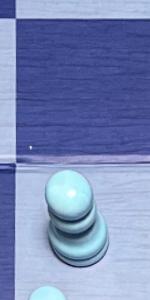
Label: Pawn_White